Question: I want SCSS syntax highlighting but with normal Sublime Text 2 completion rules. I.e. Sublime only auto-completes things I've already typed.
Annoyingly, not only does the <URL> auto-complete to things I typed, it doesn't auto-complete to things I typed.
As an example, you can see it excluding the previously typed 'include' from the auto-completion list:

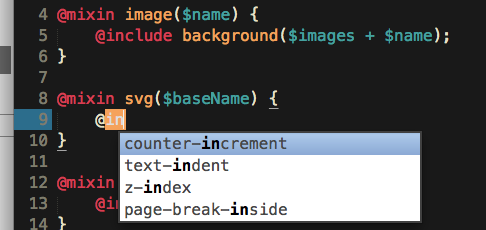
Answer: You can fix this by removing 'scss_completions.py' and 'scss_completions.pyc' from the SCSS package folder.